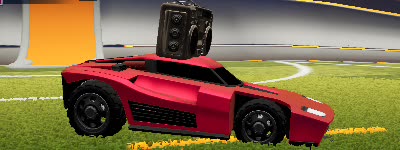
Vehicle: breakout